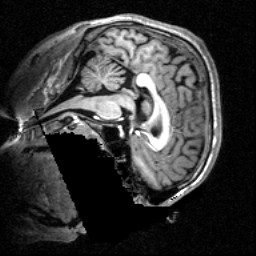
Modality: T1w
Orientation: sagittal
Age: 22